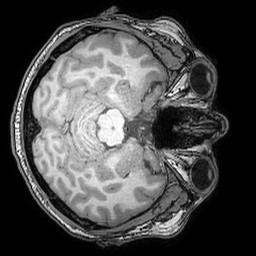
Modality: T1w
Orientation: axial
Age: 33
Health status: ill
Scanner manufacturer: philips
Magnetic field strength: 3 T
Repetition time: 0.007 s
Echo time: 0.0035 s